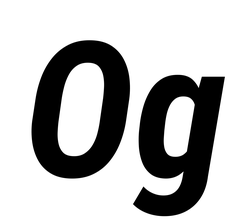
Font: Roboto-Italic_Condensed_Bold_Italic